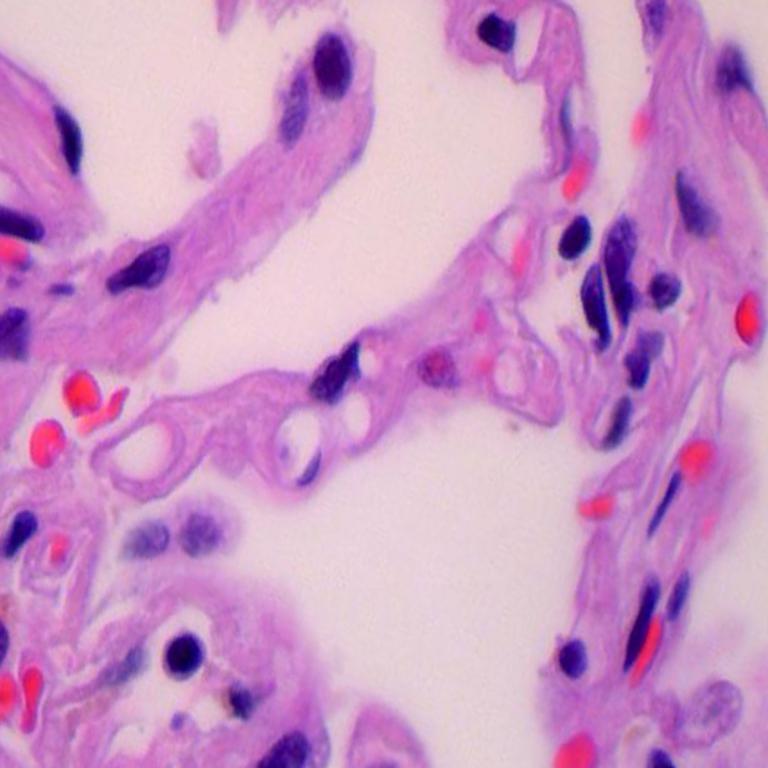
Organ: lung
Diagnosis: benign